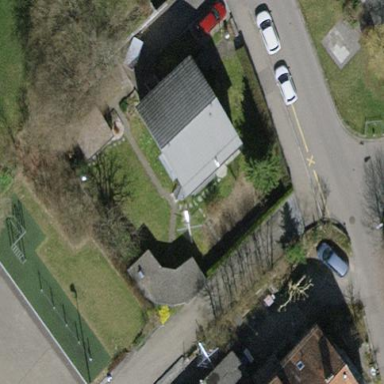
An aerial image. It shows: Detached building with tiled roof.